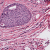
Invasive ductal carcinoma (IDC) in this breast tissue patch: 0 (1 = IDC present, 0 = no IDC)